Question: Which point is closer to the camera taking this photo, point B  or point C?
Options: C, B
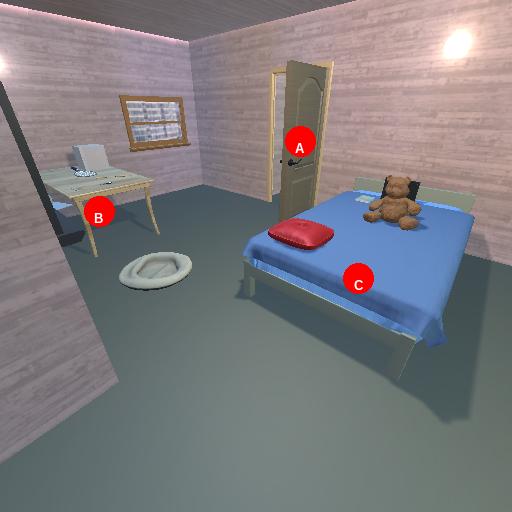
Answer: C